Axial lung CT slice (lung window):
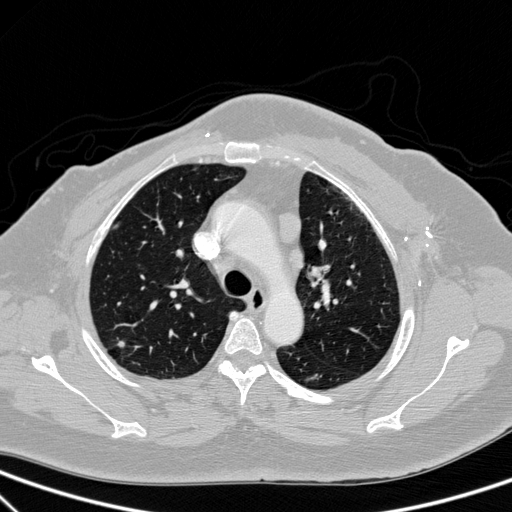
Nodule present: yes
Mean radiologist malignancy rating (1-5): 3.5